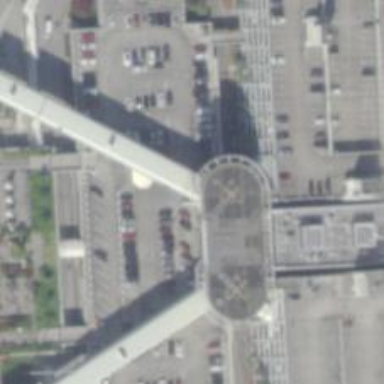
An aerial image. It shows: Image showing helipad at airport.